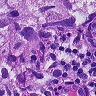
Metastatic tissue present: yes